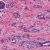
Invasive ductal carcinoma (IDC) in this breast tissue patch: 0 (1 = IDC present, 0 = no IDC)